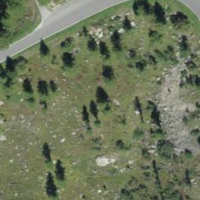
EUNIS habitat code: 23
Species observed at this site:
Marmota marmota